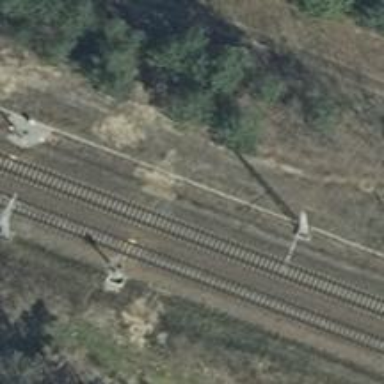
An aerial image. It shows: Light signal at railway crossing.